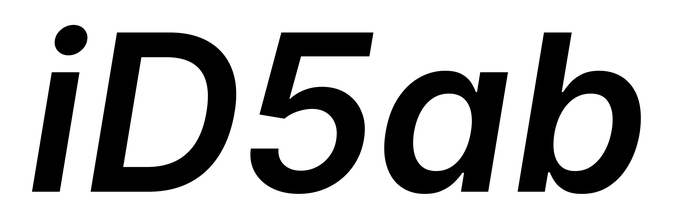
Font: Inter-Italic_SemiBold_Italic